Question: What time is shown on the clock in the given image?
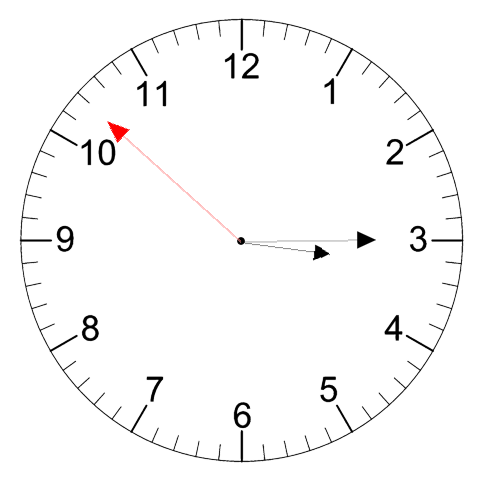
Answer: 03:14:52